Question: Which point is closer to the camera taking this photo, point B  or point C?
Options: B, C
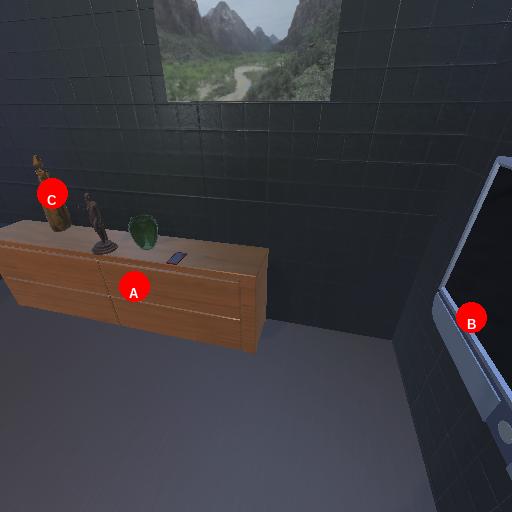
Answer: B